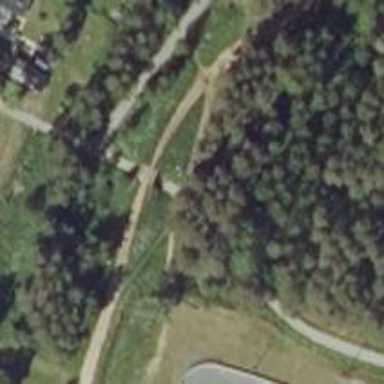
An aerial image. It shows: Path on bridge for nordic skiing. The nordic ski path is groomed for classic and skating techniques.